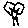
Label: tree